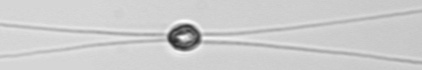
Label: Chaetoceros_danicus